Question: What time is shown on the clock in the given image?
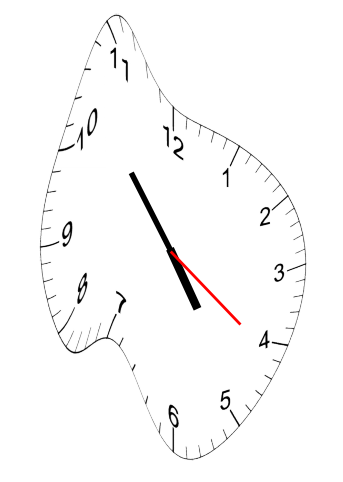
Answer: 04:53:21